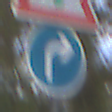
Verkehrszeichen: VorgeschriebeneFahrtrichtungRechts
Zusatzzeichen oben: Lichtzeichenanlage
Umgebung: Outdoor, Urban
Tageszeit: MorningAfternoon
Wetter: PartlyCloudy
Licht: Natural
Jahreszeit: NotSpecified
Kontrast: LowContrast